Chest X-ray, PA view. Patient: 51 years old, sex M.
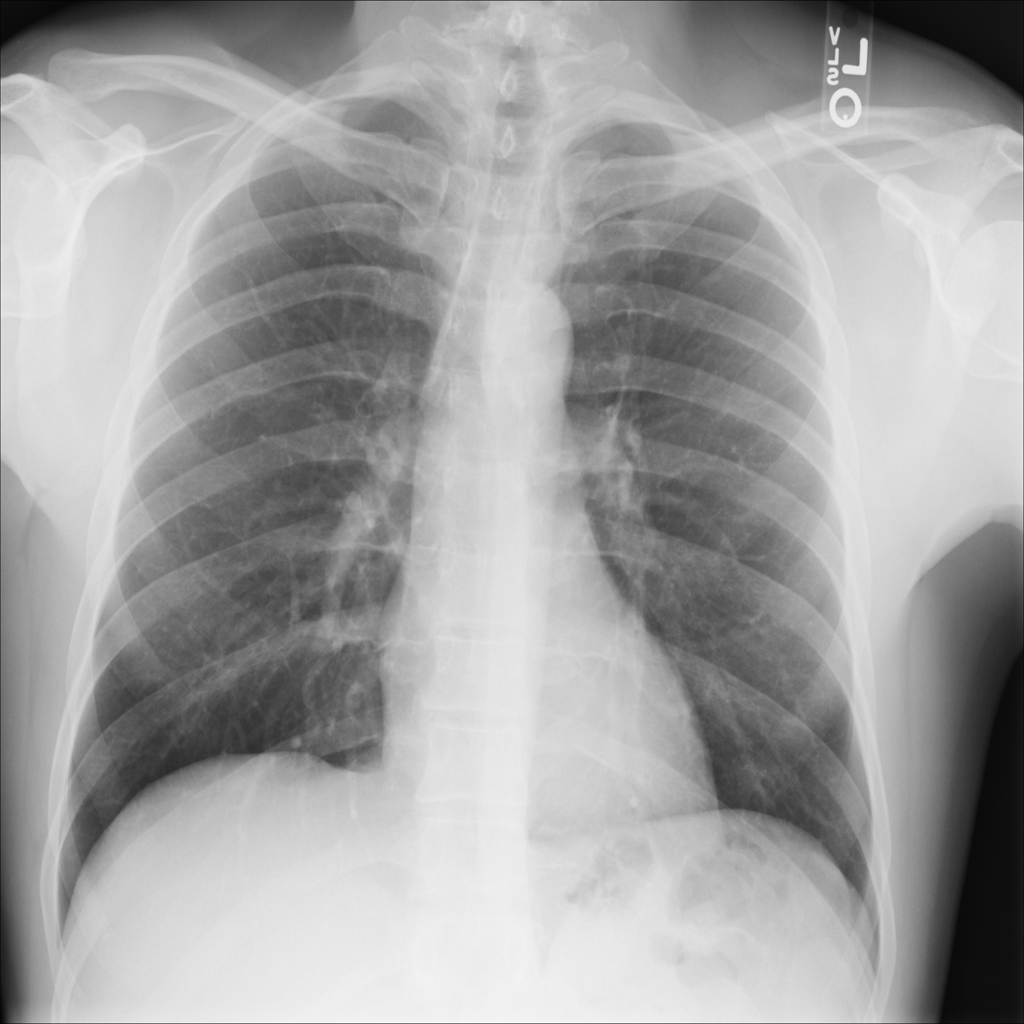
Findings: No Finding